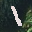
Label: 1